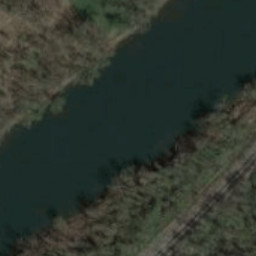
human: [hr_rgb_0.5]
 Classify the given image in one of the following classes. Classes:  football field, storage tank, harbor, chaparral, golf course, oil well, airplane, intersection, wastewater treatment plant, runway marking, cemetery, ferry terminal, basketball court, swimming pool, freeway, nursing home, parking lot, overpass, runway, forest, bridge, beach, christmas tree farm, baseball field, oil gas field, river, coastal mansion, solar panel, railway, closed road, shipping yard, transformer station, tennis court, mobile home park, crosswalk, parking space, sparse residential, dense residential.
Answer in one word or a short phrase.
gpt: river